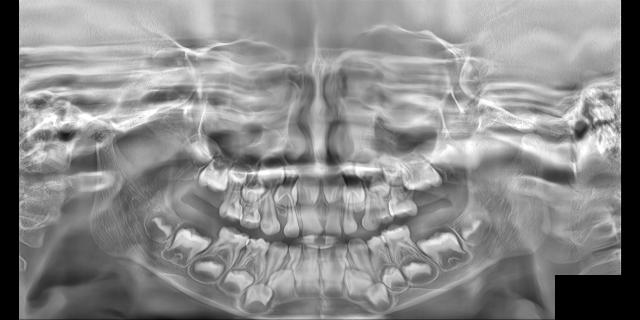
child